Field crop: tomato
Growth stage: 1
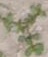
Species: portulaca